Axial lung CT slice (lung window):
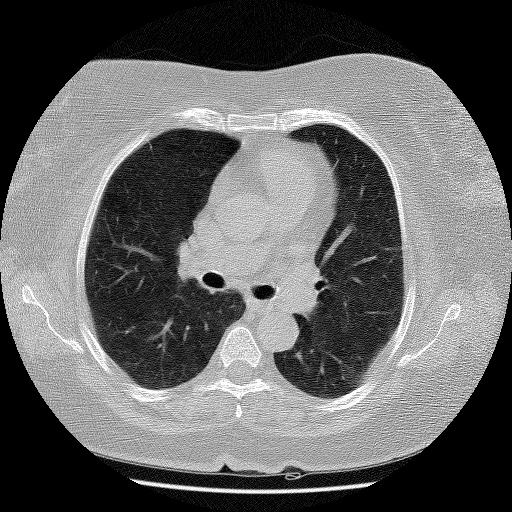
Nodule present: no